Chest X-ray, AP view. Patient: 58 years old, sex F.
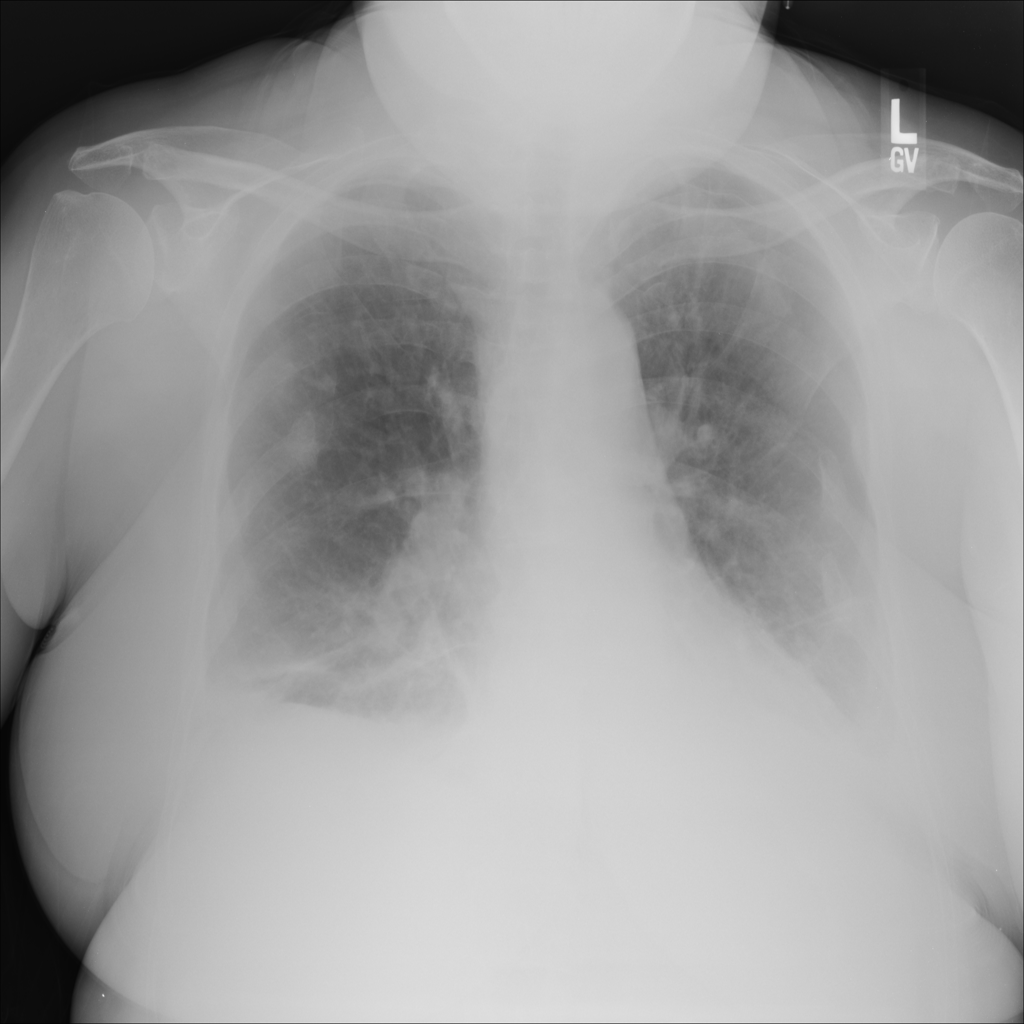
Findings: Atelectasis, Effusion